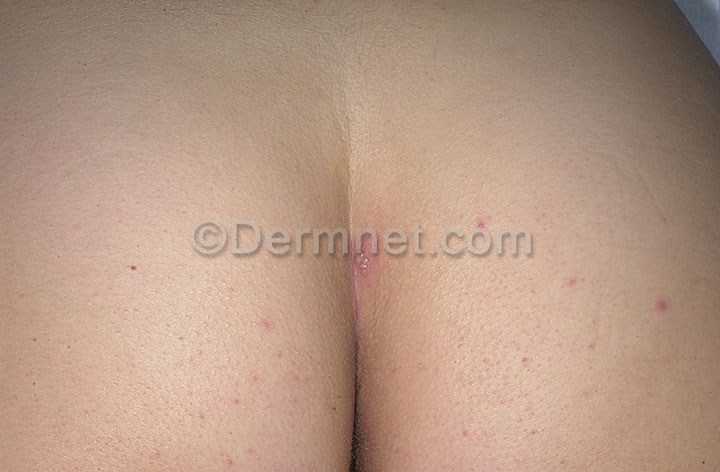
Disease: Warts Molluscum and other Viral Infections